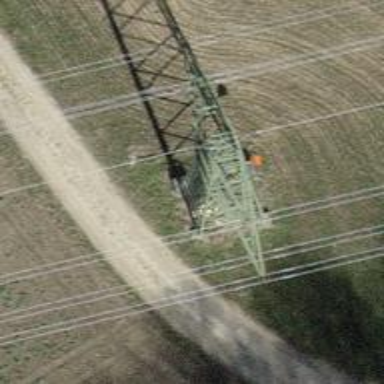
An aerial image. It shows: Power tower.